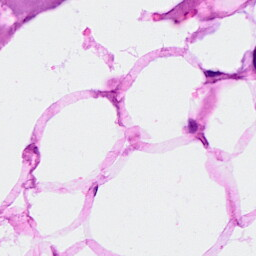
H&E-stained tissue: Breast